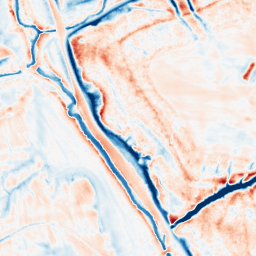
Category: classical
Decomposition family: gaussian_anisotropic
Decomposition parameters: sigma_x: 5
sigma_y: 5
Upsampling method: linear_exact
Upsampling parameters: scale: 2
Upsampling scale: 2